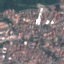
Land use / land cover class: Residential